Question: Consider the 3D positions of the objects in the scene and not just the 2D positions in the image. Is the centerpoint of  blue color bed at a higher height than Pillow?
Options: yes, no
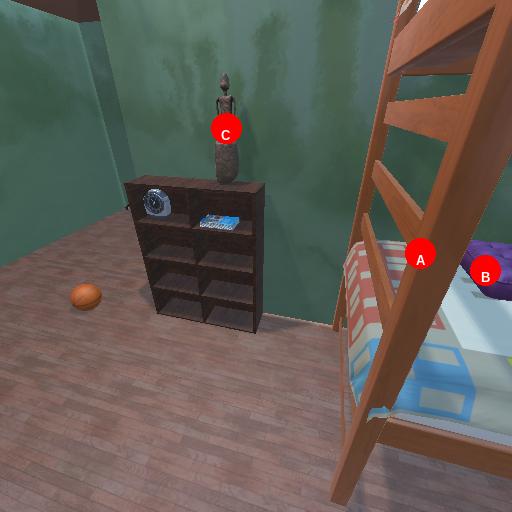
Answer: yes